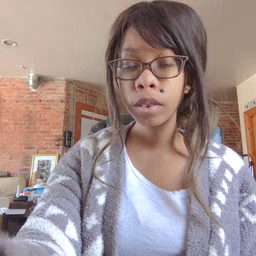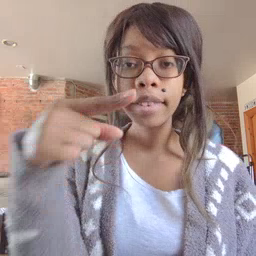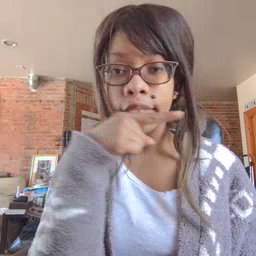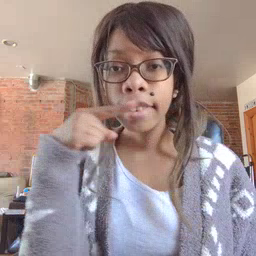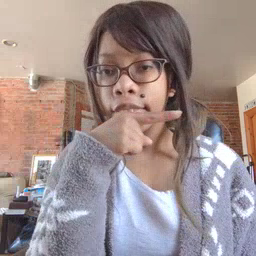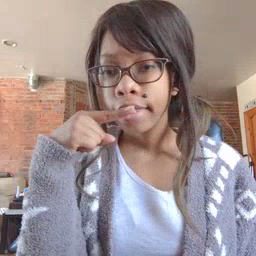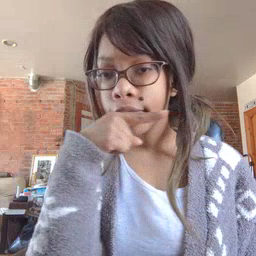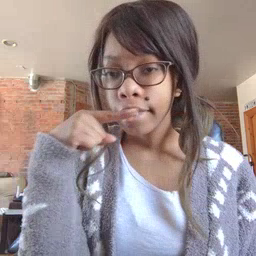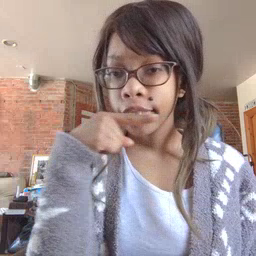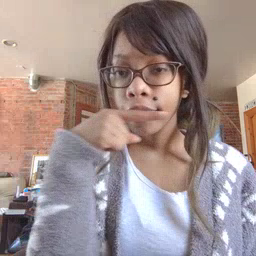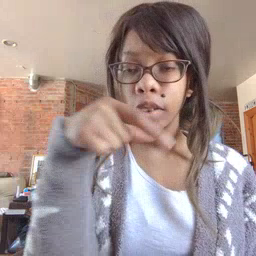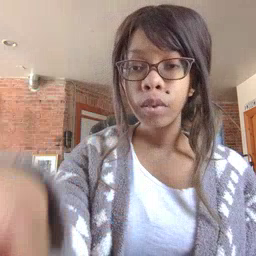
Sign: toothbrush